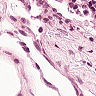
Metastatic tissue present: no